Question: I have a bar plot with a facet grid, and I would like to add the number of observations per sub-plot which are stored in a separate dataframe.
The bar plot is produced with
'''
bar.plot <- ggplot(BarDiff.m.s, aes(x=value.change, fill=incompatibility))+
geom_bar(binwidth=1)+
labs(x="score differences", y="count / years since start of PSA")+
geom_vline(aes(xintercept=0), linetype="dotted")+
theme(plot.title=element_text(face="bold", size=10),
legend.position= "bottom")+
scale_fill_brewer(palette="Set1")+
facet_grid(years.since.peace ~ strategy.cm6.YP, space="free")
'''
I tried to add the geom_text by adding after the geom_bar line
'''
geom_text(data=num.obs, aes(label=paste("obs=",num.obs),y=4,x=min(BarDiff.m.s$value.change)))
'''
however, I obtain the error message
'''
Error in eval(expr, envir, enclos) : object 'incompatibility' not found
'''
Apparently, for some reason, I have to consider the "fill" variable in geom_text; I tried to add group=BarDiff.m.s$incompatibility to geom_text, but to no avail.
I have seen <URL> , but if possible I would like to keep the two data.frames separate and understand how to solve the "fill" issue. Any suggestion would be very much welcome! thx.

The pertaining data for the plot is
'''
BarDiff.m.s <- structure(list(value.change = c(-1, -1, -2, -2, 1, NA, 0, -2,
-1, -2, NA, 2, -3, NA, NA, -3, -2, -1, -4, -1, -3, -1, 2, 2,
NA, 1, -1, 0, 0, -2, -2, -2, -1, 1, NA, -1, -1, 0, -2, NA, 0,
-4, NA, NA, NA, -3, -1, -4, -2, -3, -2, -1, 0, NA, NA, 0, -4,
NA, -2, -2, -3, -1, NA, NA, -1, -1, 0, -2, NA, 0, NA, NA, NA,
NA, -4, NA, -4, -2, -3, -2, -2, 2, NA, NA, 0, -4, -2, NA, NA,
NA, NA, NA, NA, -1, NA, NA, NA, NA, 0, NA, NA, NA, NA, NA, NA,
-4, NA, -2, -1, -2, NA, NA, NA, NA, -3, 1), incompatibility = structure(c(1L,
1L, 1L, 2L, 2L, 2L, 2L, 1L, 2L, 1L, 2L, 1L, 1L, 1L, 2L, 2L, 2L,
2L, 1L, 2L, 2L, 2L, 1L, 1L, 2L, 1L, 2L, 1L, 1L, 1L, 1L, 1L, 2L,
2L, 2L, 2L, 1L, 2L, 1L, 2L, 1L, 1L, 1L, 2L, 2L, 2L, 2L, 1L, 2L,
2L, 2L, 1L, 1L, 2L, 1L, 2L, 1L, 1L, 1L, 1L, 1L, 2L, 2L, 2L, 2L,
1L, 2L, 1L, 2L, 1L, 1L, 1L, 2L, 2L, 2L, 2L, 1L, 2L, 2L, 2L, 1L,
1L, 2L, 1L, 2L, 1L, 1L, 1L, 1L, 1L, 2L, 2L, 2L, 2L, 1L, 2L, 1L,
2L, 1L, 1L, 1L, 2L, 2L, 2L, 2L, 1L, 2L, 2L, 2L, 1L, 1L, 2L, 1L,
2L, 1L, 1L), .Label = c("territory", "government"), class = "factor"),
years.since.peace = structure(c(5L, 5L, 5L, 5L, 5L, 5L, 5L,
5L, 5L, 5L, 5L, 5L, 5L, 5L, 5L, 5L, 5L, 5L, 5L, 5L, 5L, 5L,
5L, 5L, 5L, 5L, 5L, 5L, 5L, 6L, 6L, 6L, 6L, 6L, 6L, 6L, 6L,
6L, 6L, 6L, 6L, 6L, 6L, 6L, 6L, 6L, 6L, 6L, 6L, 6L, 6L, 6L,
6L, 6L, 6L, 6L, 6L, 6L, 7L, 7L, 7L, 7L, 7L, 7L, 7L, 7L, 7L,
7L, 7L, 7L, 7L, 7L, 7L, 7L, 7L, 7L, 7L, 7L, 7L, 7L, 7L, 7L,
7L, 7L, 7L, 7L, 7L, 8L, 8L, 8L, 8L, 8L, 8L, 8L, 8L, 8L, 8L,
8L, 8L, 8L, 8L, 8L, 8L, 8L, 8L, 8L, 8L, 8L, 8L, 8L, 8L, 8L,
8L, 8L, 8L, 8L), .Label = c("y0", "y10", "y15", "y20", "diff.y5",
"diff.y10", "diff.y15", "diff.y20"), class = "factor"), strategy.cm6.YP = structure(c(4L,
4L, 5L, 1L, 1L, 4L, 3L, 4L, 3L, 1L, 1L, 1L, 3L, 4L, 4L, 4L,
4L, 3L, 3L, 4L, 4L, 4L, 1L, 4L, 5L, 1L, 4L, 1L, 4L, 4L, 4L,
5L, 1L, 1L, 4L, 3L, 4L, 3L, 1L, 1L, 1L, 3L, 4L, 4L, 4L, 4L,
3L, 3L, 4L, 4L, 4L, 1L, 4L, 5L, 1L, 4L, 1L, 4L, 4L, 4L, 5L,
1L, 1L, 4L, 3L, 4L, 3L, 1L, 1L, 1L, 3L, 4L, 4L, 4L, 4L, 3L,
3L, 4L, 4L, 4L, 1L, 4L, 5L, 1L, 4L, 1L, 4L, 4L, 4L, 5L, 1L,
1L, 4L, 3L, 4L, 3L, 1L, 1L, 1L, 3L, 4L, 4L, 4L, 4L, 3L, 3L,
4L, 4L, 4L, 1L, 4L, 5L, 1L, 4L, 1L, 4L), .Label = c("none",
"only offered", "communication/
facilitation", "procedural",
"directive", "unspecified"), class = "factor")), .Names = c("value.change",
"incompatibility", "years.since.peace", "strategy.cm6.YP"), class = "data.frame", row.names = c(1298L,
1299L, 1335L, 1339L, 1340L, 1341L, 1344L, 1372L, 1379L, 1386L,
1387L, 1402L, 1415L, 1439L, 1449L, 1454L, 1455L, 1456L, 1463L,
1466L, 1470L, 1496L, 1497L, 1498L, 1525L, 1536L, 1542L, 1546L,
1563L, 1617L, 1618L, 1654L, 1658L, 1659L, 1660L, 1663L, 1691L,
1698L, 1705L, 1706L, 1721L, 1734L, 1758L, 1768L, 1773L, 1774L,
1775L, 1782L, 1785L, 1789L, 1815L, 1816L, 1817L, 1844L, 1855L,
1861L, 1865L, 1882L, 1936L, 1937L, 1973L, 1977L, 1978L, 1979L,
1982L, 2010L, 2017L, 2024L, 2025L, 2040L, 2053L, 2077L, 2087L,
2092L, 2093L, 2094L, 2101L, 2104L, 2108L, 2134L, 2135L, 2136L,
2163L, 2174L, 2180L, 2184L, 2201L, 2255L, 2256L, 2292L, 2296L,
2297L, 2298L, 2301L, 2329L, 2336L, 2343L, 2344L, 2359L, 2372L,
2396L, 2406L, 2411L, 2412L, 2413L, 2420L, 2423L, 2427L, 2453L,
2454L, 2455L, 2482L, 2493L, 2499L, 2503L, 2520L))
'''
The data for the number of observations is:
'''
num.obs <- structure(list(years.since.peace = structure(c(5L, 5L, 5L, 5L,
6L, 6L, 6L, 6L, 7L, 7L, 7L, 7L, 8L, 8L, 8L, 8L), .Label = c("y0",
"y10", "y15", "y20", "diff.y5", "diff.y10", "diff.y15", "diff.y20"
), class = "factor"), strategy.cm6.YP = structure(c(1L, 3L, 4L,
5L, 1L, 3L, 4L, 5L, 1L, 3L, 4L, 5L, 1L, 3L, 4L, 5L), .Label = c("none",
"only offered", "communication/
facilitation", "procedural",
"directive", "unspecified"), class = "factor"), num.obs = c(8L,
5L, 14L, 2L, 8L, 5L, 14L, 2L, 8L, 5L, 14L, 2L, 8L, 5L, 14L, 2L
)), .Names = c("years.since.peace", "strategy.cm6.YP", "num.obs"
), row.names = c(NA, -16L), class = "data.frame")
'''
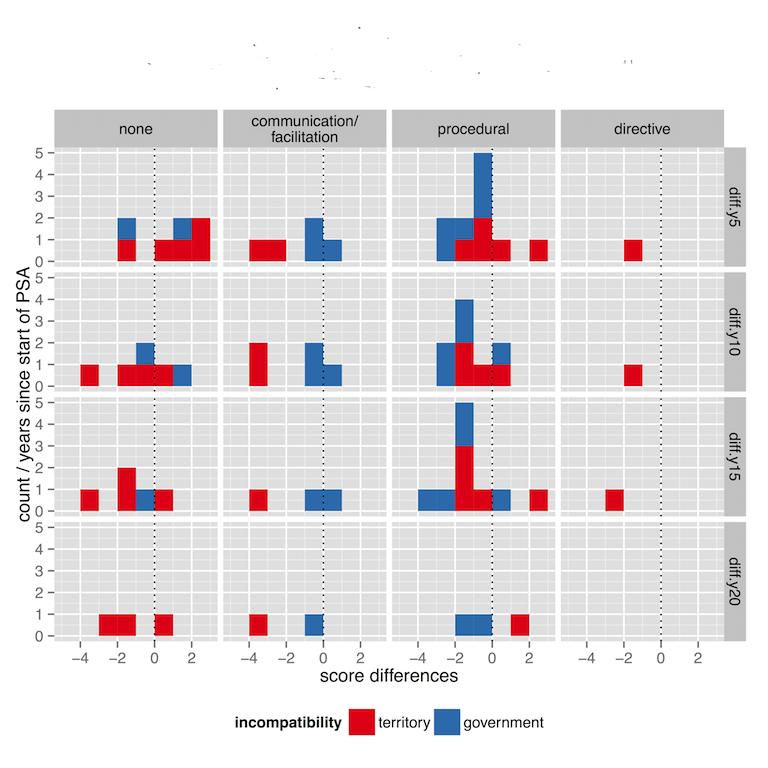
Answer: Move the fill aesthetic to geom_bar and change the y position for geom_text should get you what you want.
'''
bar.plot <- ggplot(BarDiff.m.s, aes(x = value.change)) +
geom_bar(aes( fill = incompatibility), binwidth = 1) +
geom_text(data = num.obs, aes(label = paste("obs=", num.obs),y = 4, x = -4)) +
labs(x = "score differences", y = "count / years since start of PSA") +
geom_vline(aes(xintercept = 0), linetype = "dotted") +
theme(plot.title = element_text(face = "bold", size = 10),
legend.position = "bottom") +
scale_fill_brewer(palette = "Set1") +
facet_grid(years.since.peace ~ strategy.cm6.YP, space = "free")
bar.plot
'''
If you want the text labels to be positioned by value.change in the first data set, probably the easiest way to get that is to merge the relevant column into the second data set.